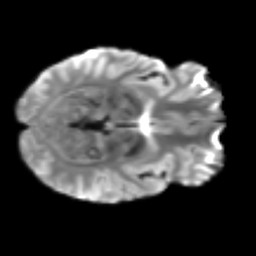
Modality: T2w
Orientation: axial
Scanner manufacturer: siemens
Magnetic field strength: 3 T
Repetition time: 3.6 s
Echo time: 0.092 s